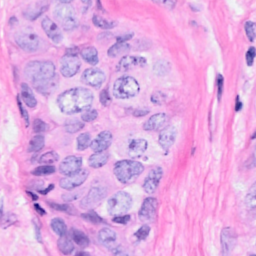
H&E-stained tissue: Breast